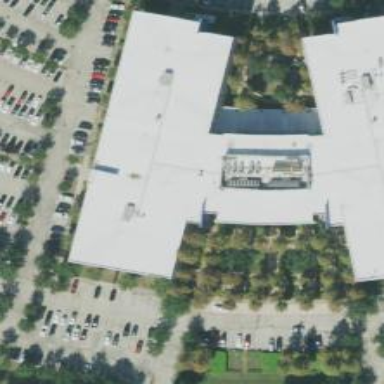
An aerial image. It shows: Government office building.